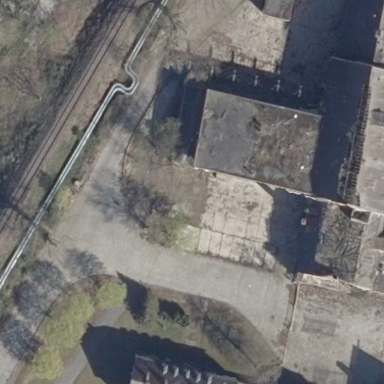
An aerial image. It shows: Ruins of building.